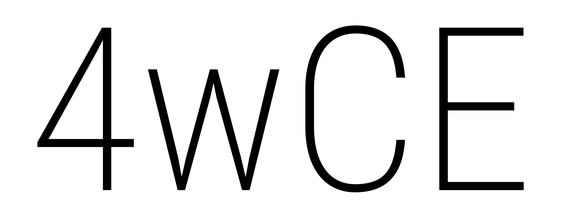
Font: Roboto_Condensed_ExtraLight